Chest X-ray. View position: AP
Patient age: 39
Patient sex: M
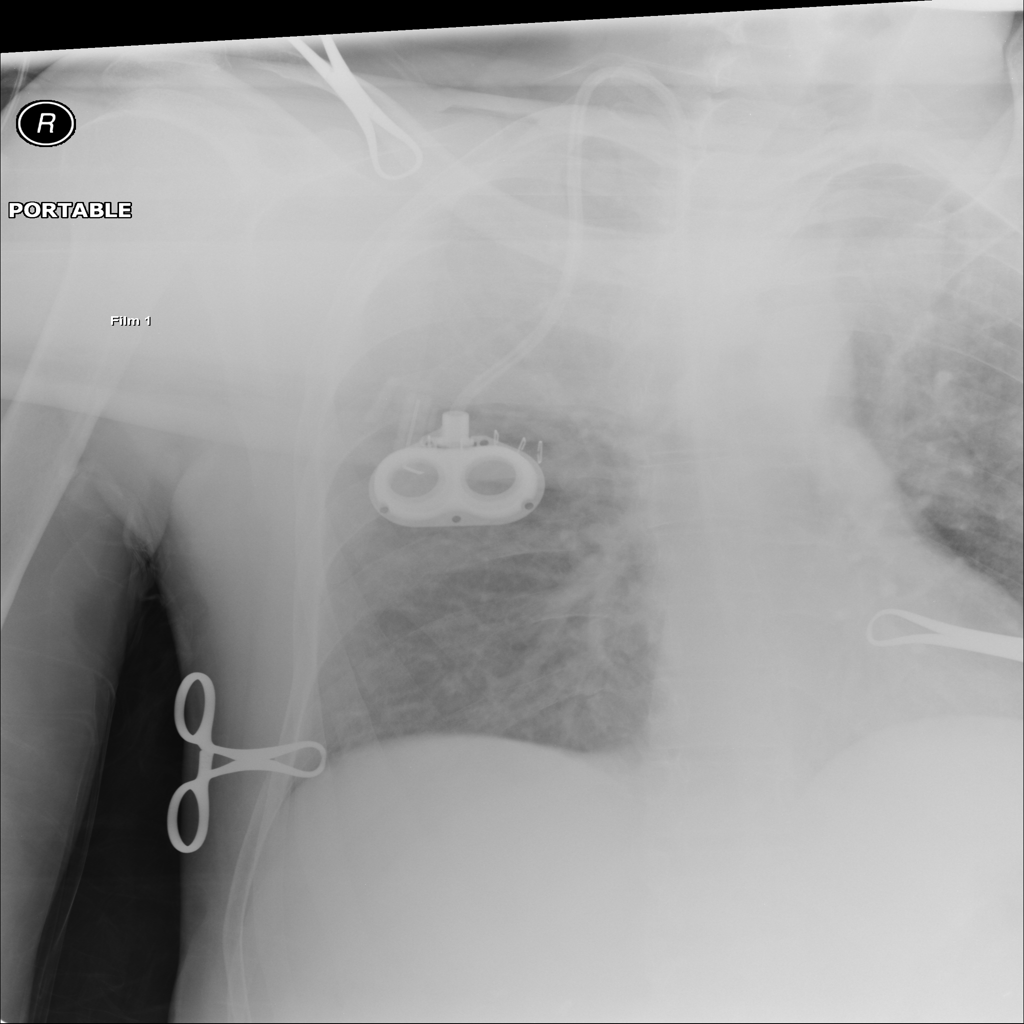
Finding: Pneumothorax